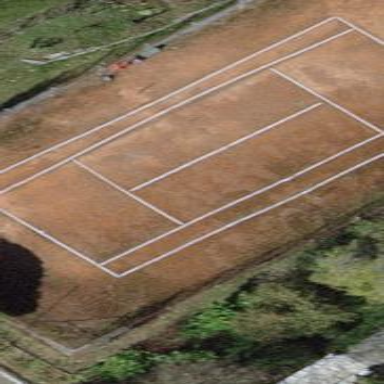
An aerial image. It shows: Tennis court on pitch designated for leisure land.